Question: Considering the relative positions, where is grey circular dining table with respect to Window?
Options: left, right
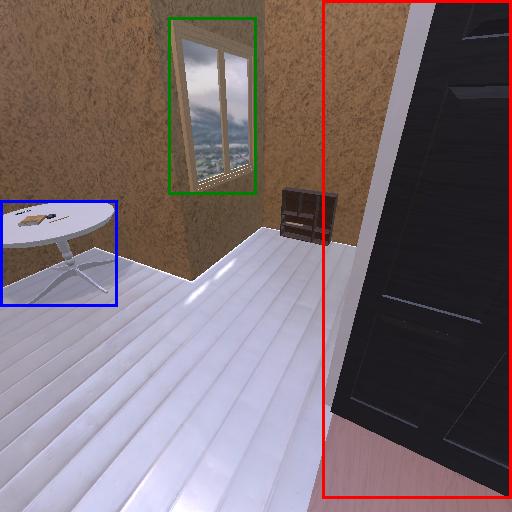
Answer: left